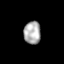
Tissue: skin
Cell type: Fibroblasts
Senescence score: 0.7022
Nuclear area (px): 380
Mean DAPI intensity: 172.371